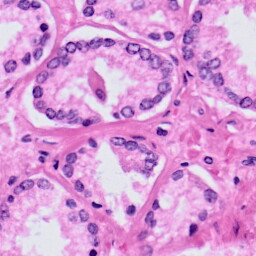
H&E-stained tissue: Prostate